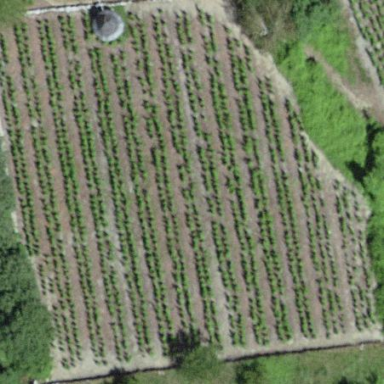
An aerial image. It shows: Vineyard with grape crops.